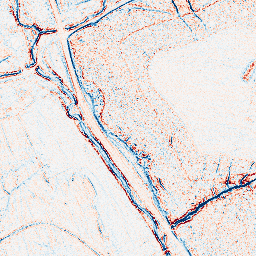
Category: edge_preserving
Decomposition family: bilateral
Decomposition parameters: d: 5
sigma_color: 25
sigma_space: 25
Upsampling method: quadratic
Upsampling parameters: scale: 8
Upsampling scale: 8